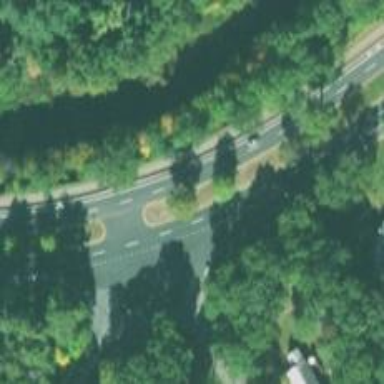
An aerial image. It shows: Secondary road with asphalt surface.